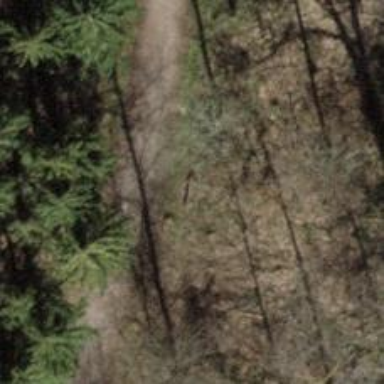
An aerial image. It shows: Brown bench.